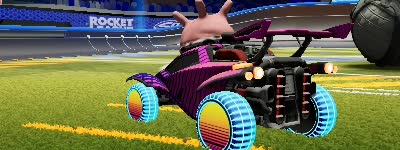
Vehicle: octane